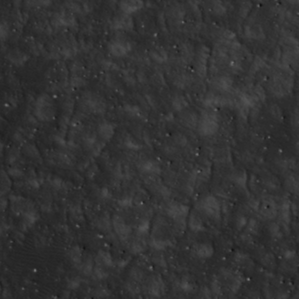
Label: non_frost